Question: It may be a very minor thing, but a to me now.
I made a custom meta box on the post edit page in the WP back end, where I put two radio buttons saying "Yes" and "No". If the "Yes" radio button is selected, then on save the post will save a meta data with "Featured". By default the radio button will be on "No", because no post is Featured yet.
I checked with Inspect Element, when I opened a new post to write, my code's working well:
'''
<input name="insert_featured_post" id="insert_featured_post" type="radio" value="yes">Yes
<input name="insert_featured_post" id="insert_featured_post" type="radio" value="no" selected="selected">No
'''
But by default, no radio button is showing selected, not even the "No" one. (
If I click on the "Yes" one, it's working, and the radio button is visible too. If I save the post, it's working well and saving it's value "Featured".
If I reopen a Featured Post to edit, by default the "Yes" should be highlighted, but no button is highlighted, but using Inspect Element, I saw that, the "Yes" button is highlighted.
How could I solve this UI problem?
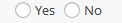
Answer: For radio-buttons is 'checked' attribute for default value, not 'selected', change 'selected="selected"' to 'checked="checked"'.